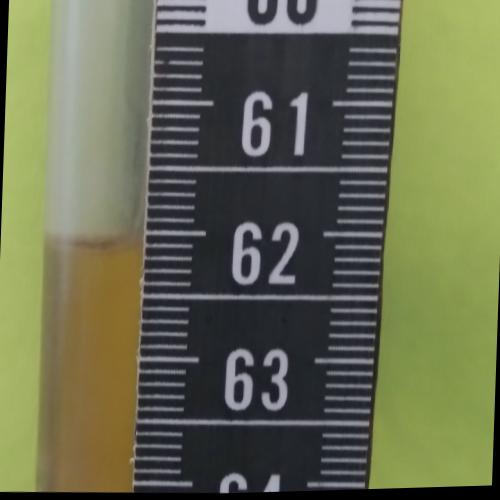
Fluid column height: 62.1 cm